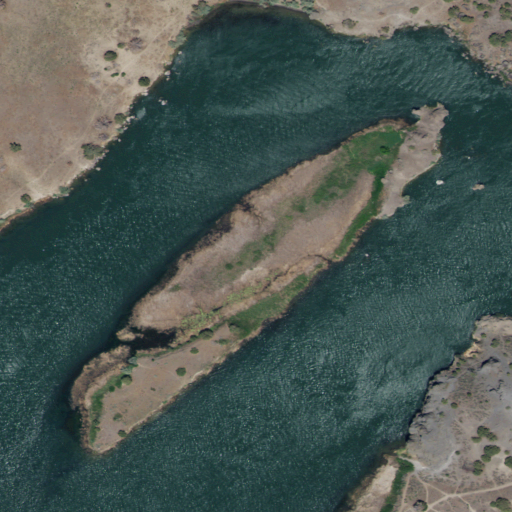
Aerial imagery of island in Idaho named Beaver Island containing open water, shrub, herbaceous wetlands, grassland, woody wetlands, and open development